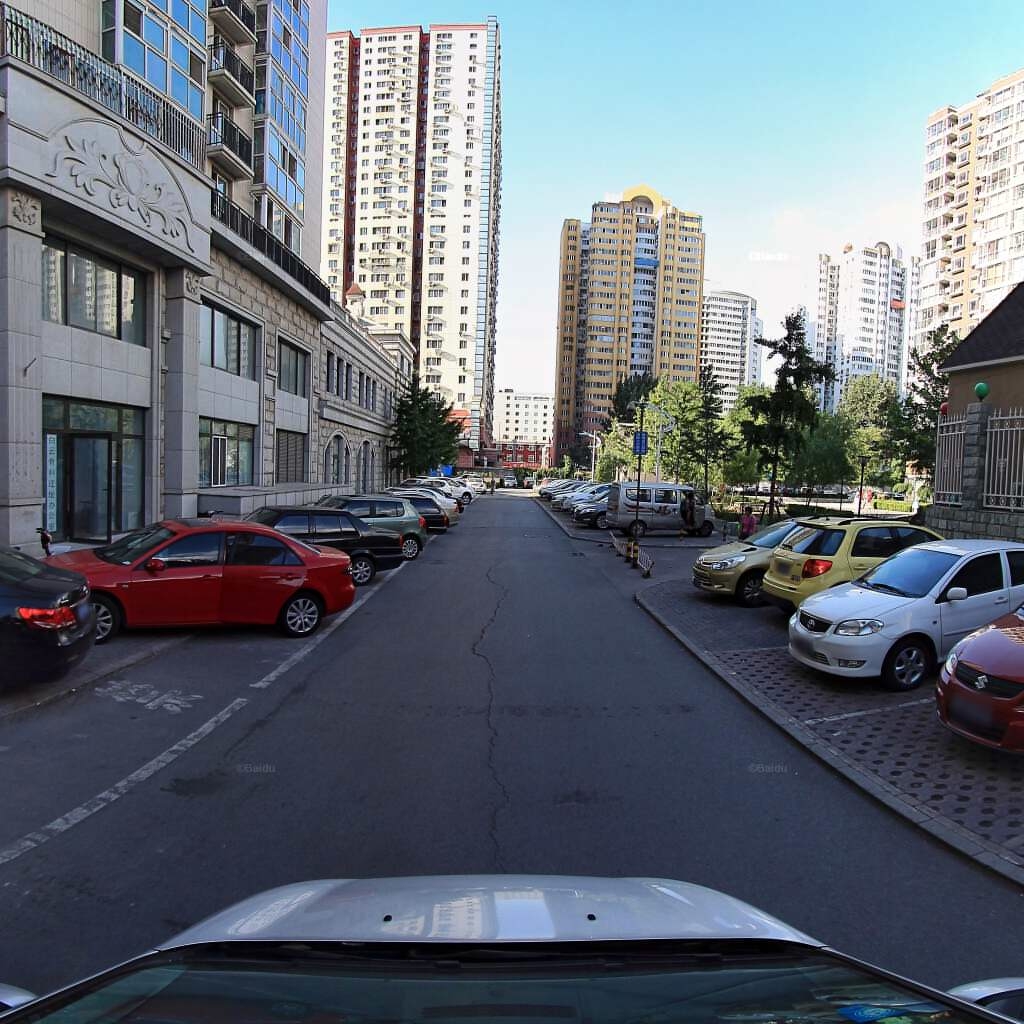
Region: Xicheng
Road damage annotations: longitudinal crack, manhole cover, longitudinal patch